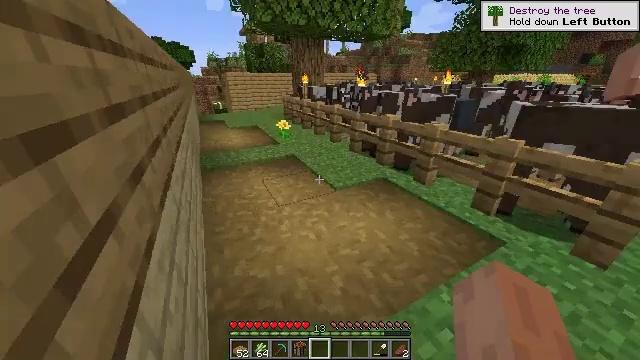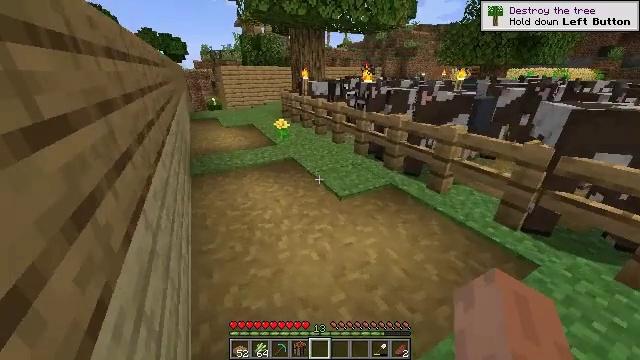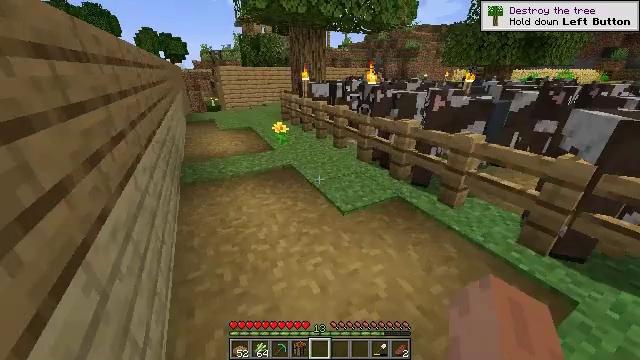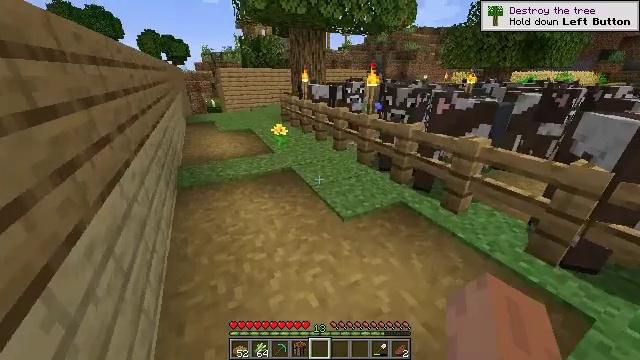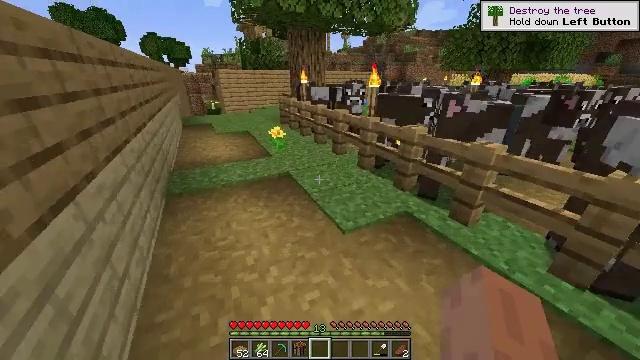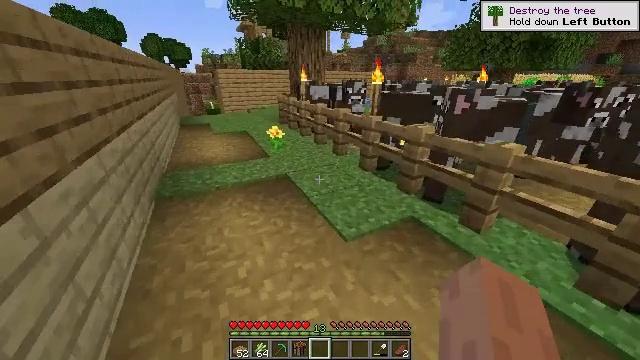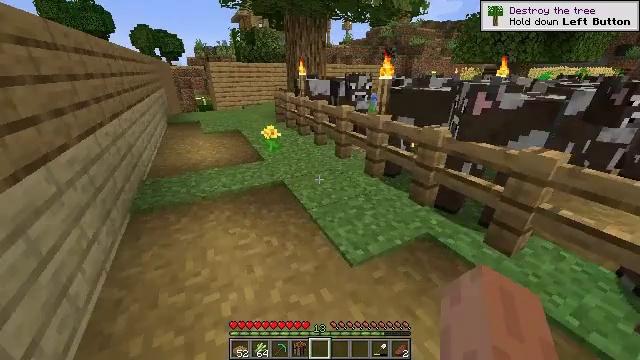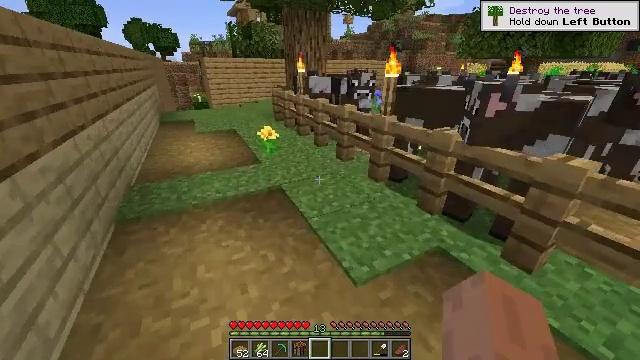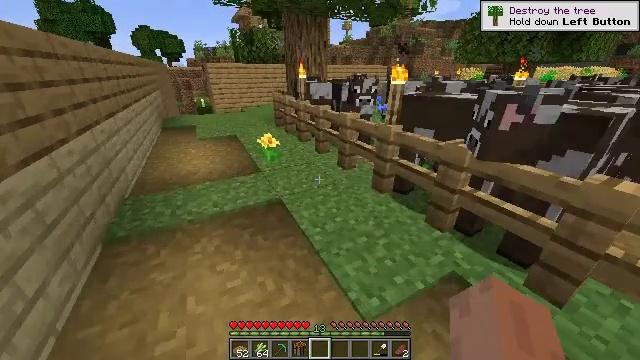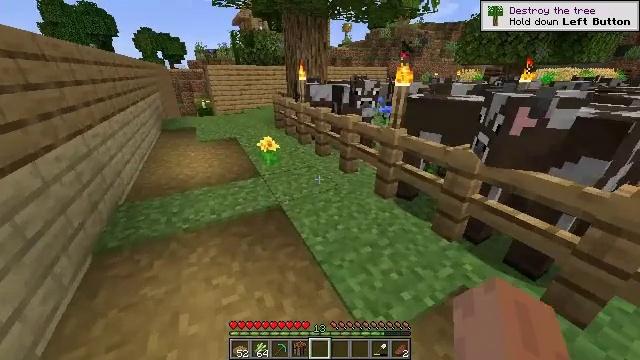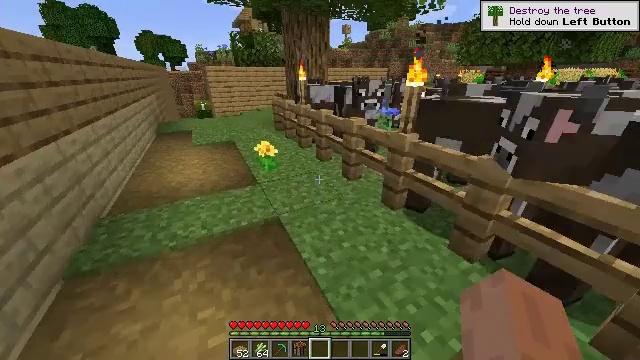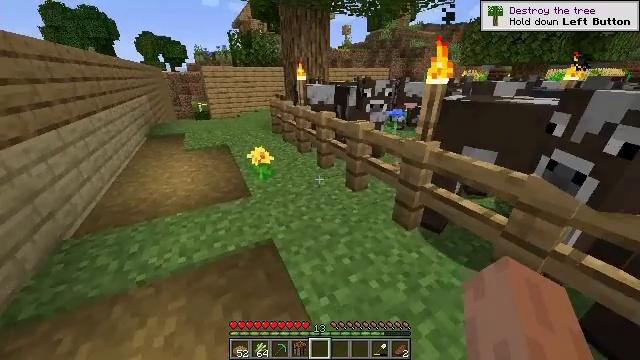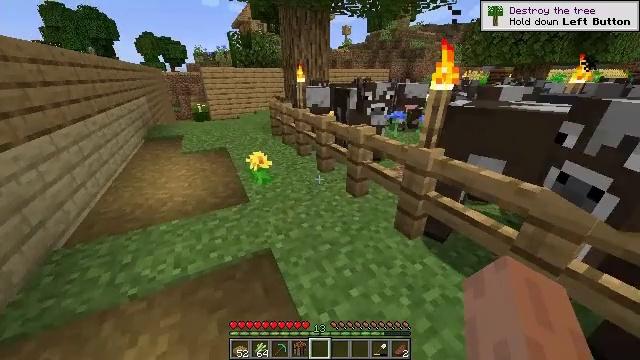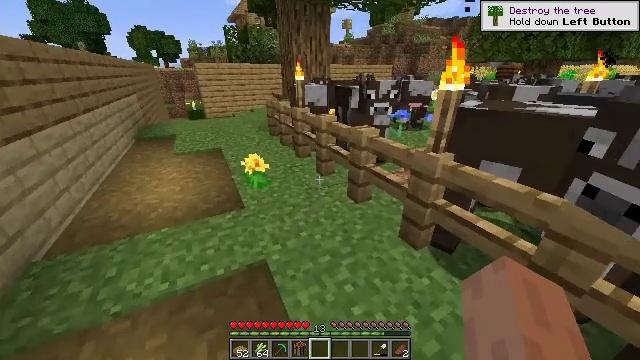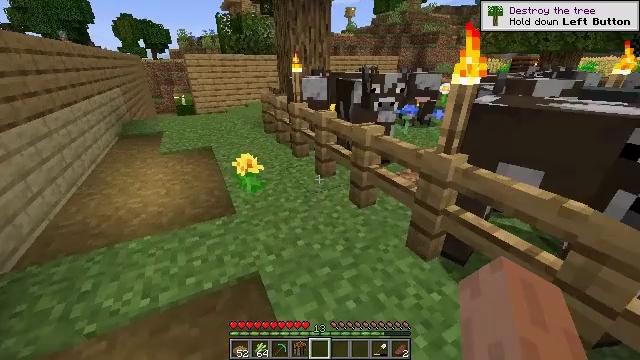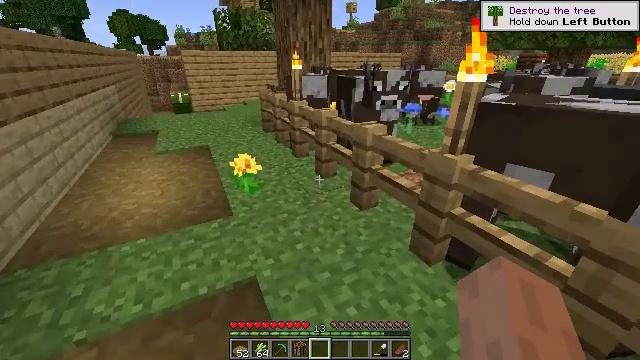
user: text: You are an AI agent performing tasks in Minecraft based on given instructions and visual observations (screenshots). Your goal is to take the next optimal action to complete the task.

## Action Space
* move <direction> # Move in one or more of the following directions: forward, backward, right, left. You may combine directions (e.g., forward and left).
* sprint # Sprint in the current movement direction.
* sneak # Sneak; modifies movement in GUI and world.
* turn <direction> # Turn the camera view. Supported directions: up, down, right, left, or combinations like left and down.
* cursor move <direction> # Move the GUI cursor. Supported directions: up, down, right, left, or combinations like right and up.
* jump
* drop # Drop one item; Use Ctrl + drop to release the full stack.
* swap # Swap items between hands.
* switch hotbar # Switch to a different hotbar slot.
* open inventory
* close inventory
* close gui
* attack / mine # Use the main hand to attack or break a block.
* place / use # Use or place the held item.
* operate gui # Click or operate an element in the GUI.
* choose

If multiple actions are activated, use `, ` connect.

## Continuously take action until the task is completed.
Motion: motion action
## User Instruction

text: Create a white carpet using wool.
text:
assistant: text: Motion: move forward, sprint
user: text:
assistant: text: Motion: move forward, sprint
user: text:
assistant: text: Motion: move forward, sprint
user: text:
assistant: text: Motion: move forward, sprint
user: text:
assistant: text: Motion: move forward, sprint
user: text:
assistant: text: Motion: move forward, sprint
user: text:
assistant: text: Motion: move forward, sprint
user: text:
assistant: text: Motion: move forward, sprint
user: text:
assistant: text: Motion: move forward, sprint
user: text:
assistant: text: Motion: move forward, sprint
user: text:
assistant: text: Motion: move forward, sprint
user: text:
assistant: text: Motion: sprint
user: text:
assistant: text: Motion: no_op
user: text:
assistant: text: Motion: no_op
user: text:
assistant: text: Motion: no_op
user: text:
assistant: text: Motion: no_op
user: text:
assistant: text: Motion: no_op
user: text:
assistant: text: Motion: no_op
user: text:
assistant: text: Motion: no_op
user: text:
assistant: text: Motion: no_op
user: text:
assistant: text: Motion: no_op
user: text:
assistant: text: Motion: no_op
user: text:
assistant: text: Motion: no_op
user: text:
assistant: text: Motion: no_op
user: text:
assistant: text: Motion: no_op
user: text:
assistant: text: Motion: no_op
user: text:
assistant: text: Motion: no_op
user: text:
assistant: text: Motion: no_op
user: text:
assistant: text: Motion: no_op
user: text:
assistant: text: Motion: no_op